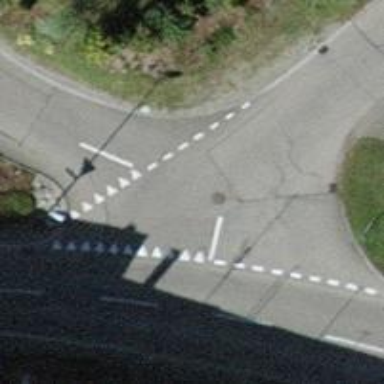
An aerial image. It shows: Road with "give way" sign.